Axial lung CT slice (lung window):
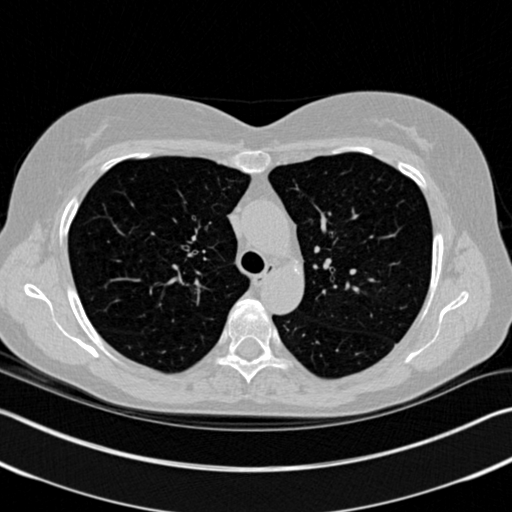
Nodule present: no